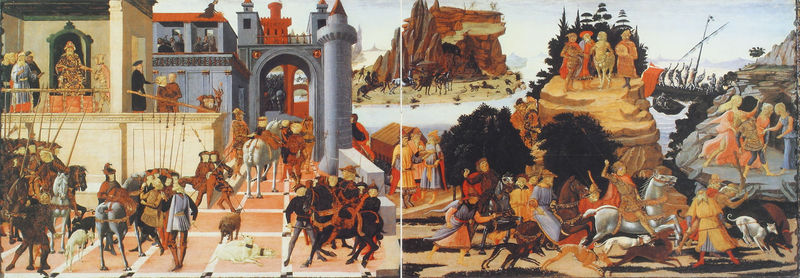
Titel: Jason und die Argonauten
Künstler: Biagio di Antonio
Institution: New York, The Metropolitan Museum of  Art
Schlagwörter: baum, berg, blau, felsen, gemälde, himmel, kampf, meer, wasser, bäume, landschaft, menschen, stadt, bunt, grau, männer, schwarz, hund, hunde, rot, schloss, tiere, leute, malerei, bild, boot, pferd, pferde, reiter, turm, reiten, schiff, bogen, berge, mauer, hafen, rundbogen, schlacht, könig, soldaten, thron, tor, befestigung, burg, orient, palast, waffen, fürst, jagd, kämpfen, schimmel, mauern, jagdhund, mittelalter, lanzen, speer, speere, fresco, zweiteilig, sultan, trubel, flisen, zweigeteilt, weasser, trunier